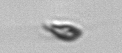
Label: Cryptophyta